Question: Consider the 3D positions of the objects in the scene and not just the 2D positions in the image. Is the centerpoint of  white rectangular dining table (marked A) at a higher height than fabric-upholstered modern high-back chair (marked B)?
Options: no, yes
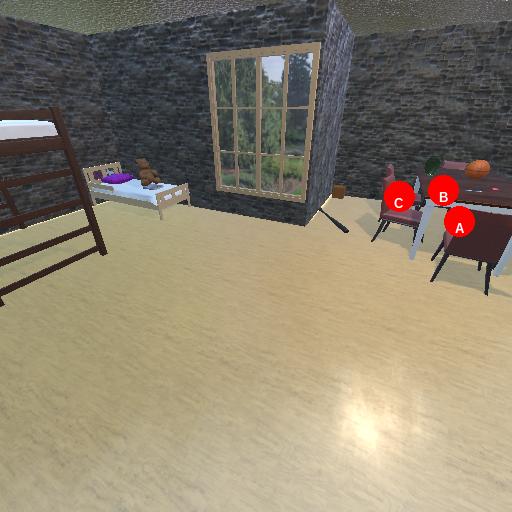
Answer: no